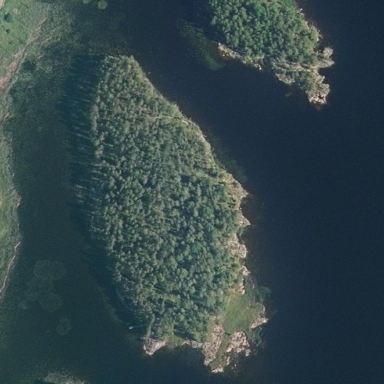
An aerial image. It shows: Islet.